Field crop: maize
Growth stage: 2
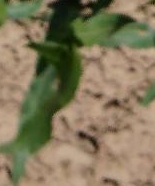
Species: maize